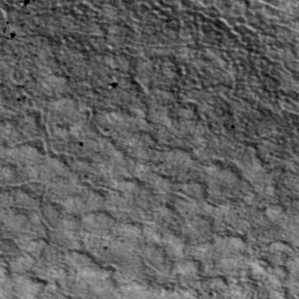
Label: non_frost